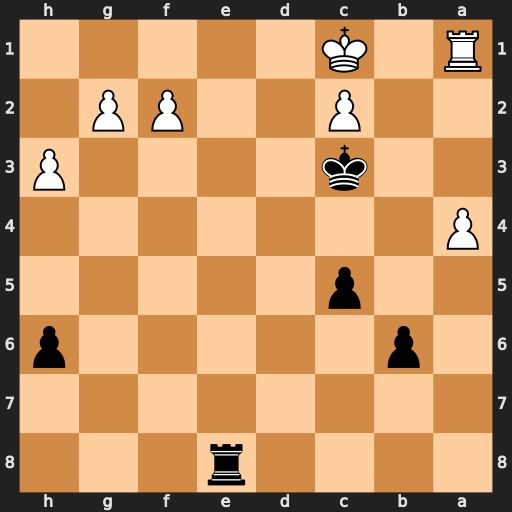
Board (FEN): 4r3/8/1p5p/2p5/P7/2k4P/2P2PP1/R1K5
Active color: b
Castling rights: -
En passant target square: -
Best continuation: Re1#